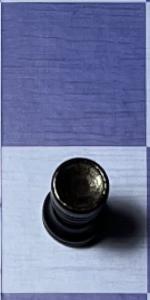
Label: Rook_Black